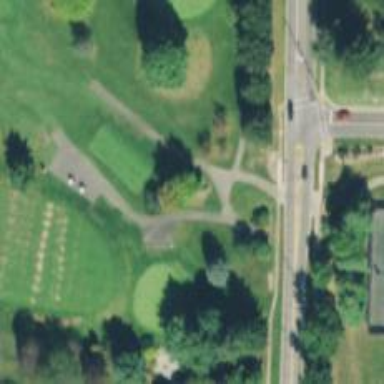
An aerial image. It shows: Path for both roads and golfers.